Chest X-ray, AP view. Patient: 15 years old, sex M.
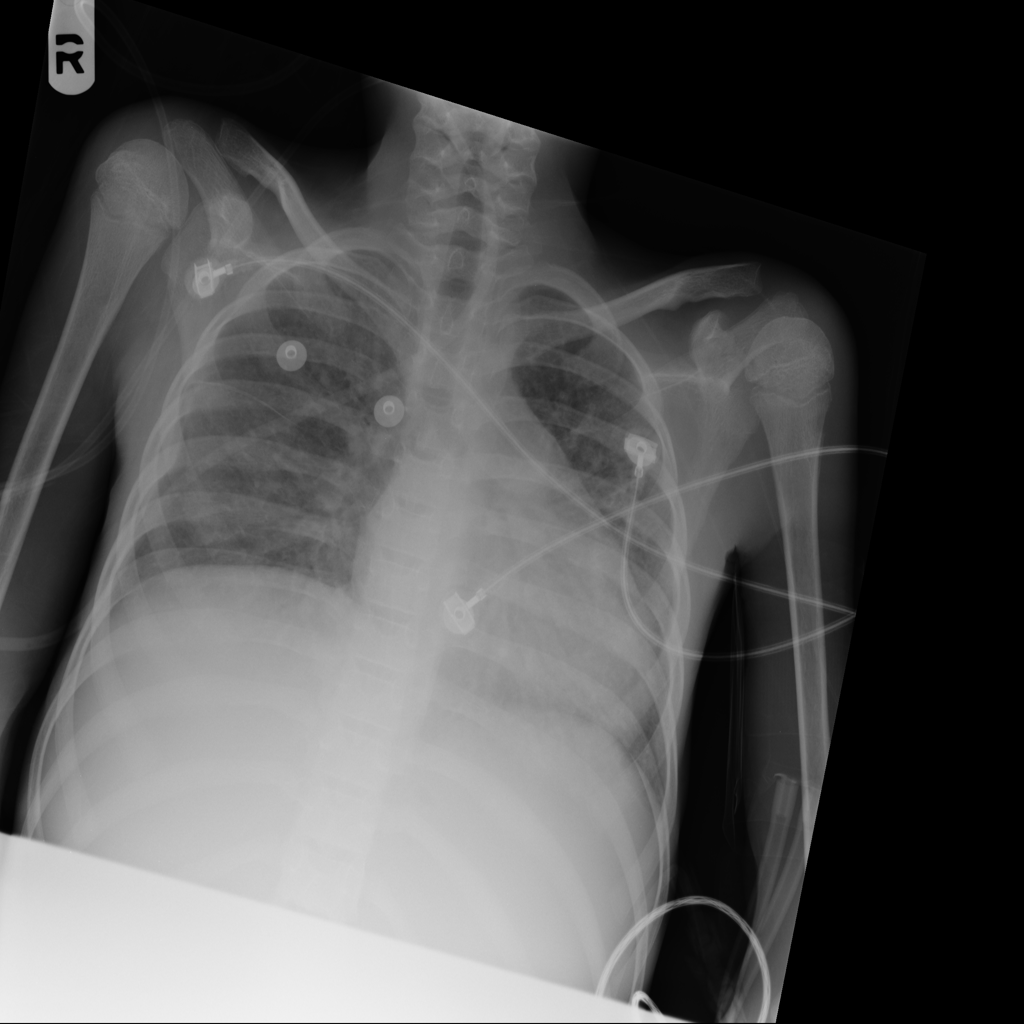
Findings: Mass